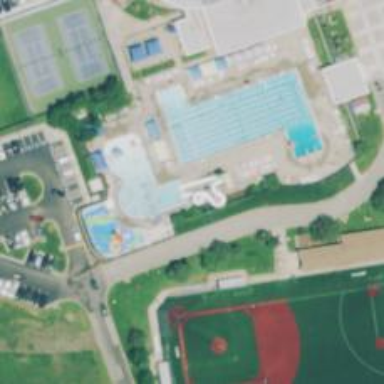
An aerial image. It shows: Water slide attraction.